Question: I added two shaders to my project, one is the same shader from the WWDC 2014 example, and the other has the same code but adding a custom uniform. The problem is that the sprite with the custom uniform is rendered static when the app is running, and with black color on SpriteKit editor in Xcode.

The shader with the custom uniform is below, 'u_speed' is used to control how fast the waves move.
'''
void main()
{
float currTime = u_time * u_speed;
vec2 uv = v_tex_coord;
vec2 circleCenter = vec2(0.5, 0.5);
vec3 circleColor = vec3(0.8, 0.5, 0.7);
vec3 posColor = vec3(uv, 0.5 + 0.5 * sin(currTime)) * circleColor;
float illu = pow(1. - distance(uv, circleCenter), 4.) * 1.2;
illu *= (2. + abs(0.4 + cos(currTime * -20. + 50. * distance(uv, circleCenter)) / 1.5));
gl_FragColor = vec4(posColor * illu * 2., illu * 2.) * v_color_mix.a;
}
'''
<URL> is a project I've put together with just the shaders and the two sprites showing the problem.
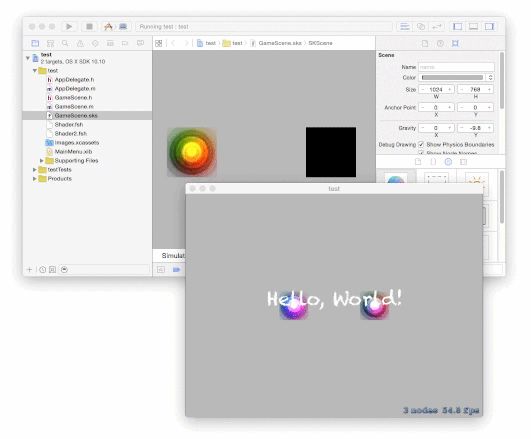
Answer: From what I can tell, there's nothing wrong with your code. There seems to be a bug in how GameScene.sks passes your custom shader uniform into the shader which is causing it to be 0, and the animation to freeze.
If you initialize everything in code rather than in the UI Builder, it works fine. Paste this into your 'didMoveToView:' to see what I mean.
'''
SKSpriteNode *sprite = [SKSpriteNode spriteNodeWithColor:[SKColor whiteColor] size:CGSizeMake(100, 100)];
sprite.position = CGPointMake(self.size.width/2, self.size.height/2);
[self addChild:sprite];
SKShader* spin2x = [SKShader shaderWithFileNamed:@"Shader2"];
spin2x.uniforms = @[
[SKUniform uniformWithName:@"u_speed" float:(2.0)],
];
sprite.shader = spin2x;
'''